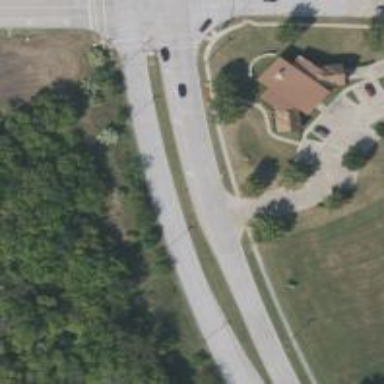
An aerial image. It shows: Tertiary road.